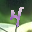
Label: 4